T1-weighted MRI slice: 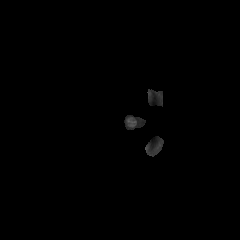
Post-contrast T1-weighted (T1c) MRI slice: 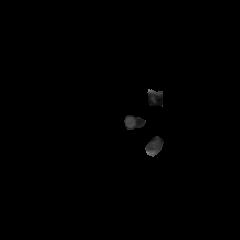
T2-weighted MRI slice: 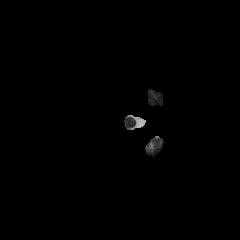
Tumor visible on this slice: yes